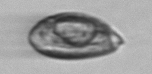
Label: Katodinium_or_Torodinium